Question: I am trying to display a UIView with round corners and with a drop shadow. But the problem is that maskToBounds property only works for either of the case.
If maskToBounds is YES then round corners show up and when NO then shadow shows up. Here is the implementation but it only displays round corners with no shadow:
'''
[self.view setBackgroundColor:[UIColor colorWithPatternImage:[UIImage imageNamed:@"blue_gradient.jpeg"]]];
self.view.layer.masksToBounds = YES;
self.view.layer.opaque = NO;
self.view.layer.cornerRadius = 15.0f;
self.view.layer.shadowColor = [UIColor blackColor].CGColor;
self.view.layer.shadowRadius = 5.0;
self.view.layer.shadowOffset = CGSizeMake(3.0, 3.0);
self.view.layer.shadowOpacity = 0.9f;
'''
ideas!
NOTE: I have read and implemented the code in the following thread but it does not work:
<URL>
I tried to create two separate views. One will represent the radius and one will represent the shadow. The problem is that is creates the shadow on top of the radius view as shown in the screenshot below:

H
'''
ere is the code:
self.view.layer.masksToBounds = YES;
self.view.layer.opaque = NO;
self.view.layer.cornerRadius = 15.0f;
// self.view.backgroundColor = [UIColor clearColor];
self.view.backgroundColor = [UIColor colorWithPatternImage:[UIImage imageNamed:@"blue_gradient.jpeg"]];
//
UIView *shadowView = [[UIView alloc] initWithFrame:CGRectMake(0, 0, 100, 100)];
shadowView.layer.shadowColor = [UIColor blackColor].CGColor;
shadowView.layer.shadowRadius = 2.0;
shadowView.backgroundColor = [UIColor clearColor];
shadowView.layer.shadowOffset = CGSizeMake(3.0, 3.0);
shadowView.layer.shadowOpacity = 0.9f;
shadowView.layer.shadowPath = [UIBezierPath
bezierPathWithRect:CGRectMake(0, 0, 100, 100)].CGPath;
[self.view addSubview:shadowView];
'''
UPDATE 2:
Inverted still does not work. No round corners are created.
'''
UIView *roundCornerView = [[UIView alloc] initWithFrame:CGRectMake(0, 0, 100, 100)];
roundCornerView.layer.masksToBounds = YES;
roundCornerView.layer.opaque = NO;
roundCornerView.layer.cornerRadius = 15.0f;
self.view.layer.shadowColor = [UIColor blackColor].CGColor;
self.view.layer.shadowRadius = 2.0;
//self.view.backgroundColor = [UIColor clearColor];
self.view.layer.shadowOffset = CGSizeMake(3.0, 3.0);
self.view.layer.shadowOpacity = 0.9f;
self.view.layer.shadowPath = [UIBezierPath
bezierPathWithRect:CGRectMake(0, 0, 100, 100)].CGPath;
[self.view addSubview:roundCornerView];
'''
'''
UIView *roundCornerView = [[UIView alloc] initWithFrame:CGRectMake(0, 0, 100, 100)];
roundCornerView.layer.masksToBounds = YES;
roundCornerView.layer.opaque = NO;
roundCornerView.layer.cornerRadius = 15.0f;
roundCornerView.backgroundColor = [UIColor colorWithPatternImage:[UIImage imageNamed:@"blue_gradient.jpeg"]];
self.view.layer.shadowColor = [UIColor blackColor].CGColor;
self.view.layer.shadowRadius = 2.0;
self.view.backgroundColor = [UIColor clearColor];
self.view.layer.shadowOffset = CGSizeMake(3.0, 3.0);
self.view.layer.shadowOpacity = 0.9f;
//self.view.layer.shadowPath = [UIBezierPath
// bezierPathWithRect:CGRectMake(0, 0, 100, 100)].CGPath;
[self.view addSubview:roundCornerView];
'''
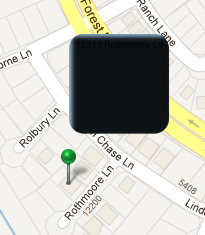
Answer: Create two views.
one with the drop shadow (and don't forget to set the shadowPath)
in which you add a subview with 'cornerRadius' and 'maskToBounds'.